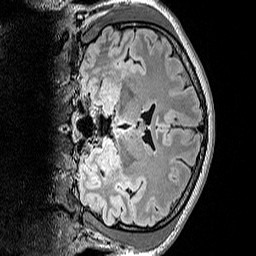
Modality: FLAIR
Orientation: coronal
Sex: male
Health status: ill
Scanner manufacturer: siemens
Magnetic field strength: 3 T
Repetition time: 5 s
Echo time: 0.388 s